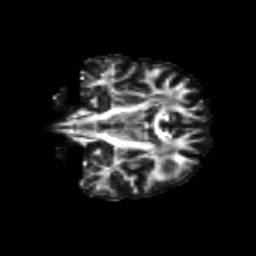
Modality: FA
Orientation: coronal
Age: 29
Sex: female
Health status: healthy
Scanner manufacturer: siemens
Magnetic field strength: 3 T
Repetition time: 8.6 s
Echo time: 0.095 s